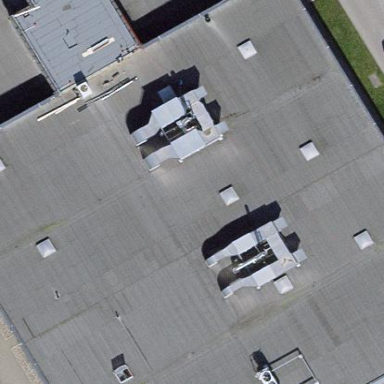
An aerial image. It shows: Industrial building.